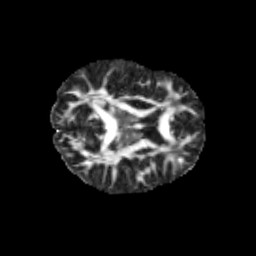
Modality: FA
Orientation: axial
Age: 12
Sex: male
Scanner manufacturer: siemens
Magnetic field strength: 3 T
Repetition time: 3.8 s
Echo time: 0.07 s